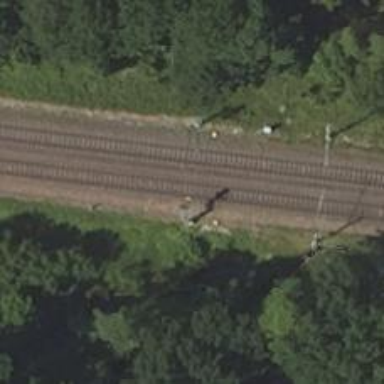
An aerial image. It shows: Railway signal.